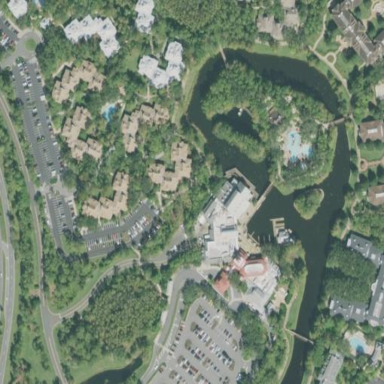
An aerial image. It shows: Hotel.